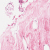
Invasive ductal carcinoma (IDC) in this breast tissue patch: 0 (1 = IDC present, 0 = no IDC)